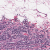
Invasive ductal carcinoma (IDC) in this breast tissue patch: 1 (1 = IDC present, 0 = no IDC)